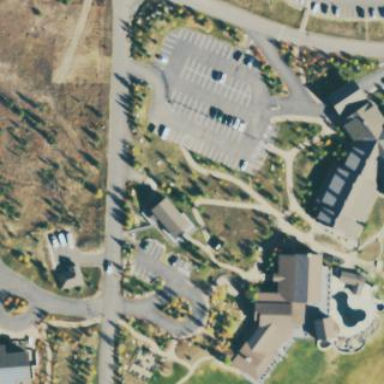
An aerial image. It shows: Parking area.